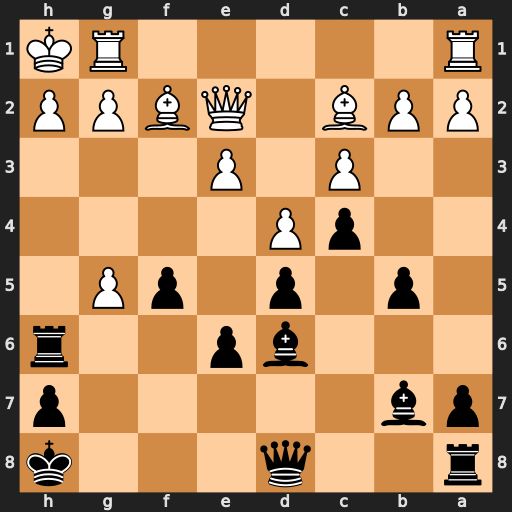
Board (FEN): r2q3k/pb5p/3bp2r/1p1p1pP1/2pP4/2P1P3/PPB1QBPP/R5RK
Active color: b
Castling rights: -
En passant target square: -
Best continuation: Rxh2#